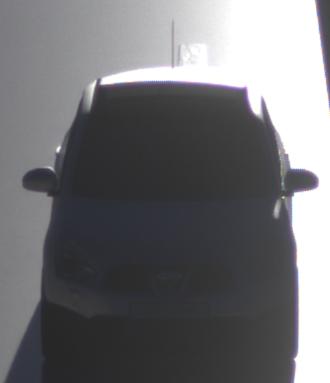
Make: Nissan
Model: Qashqai 1.6
Detailed model: Qashqai (J10)
Model produced from: 2010/03
Model produced until: 2010/08
Doors: 5
Color: white
Road condition: wet road
Daytime: sunrise or sunset
Contrast: high contrast